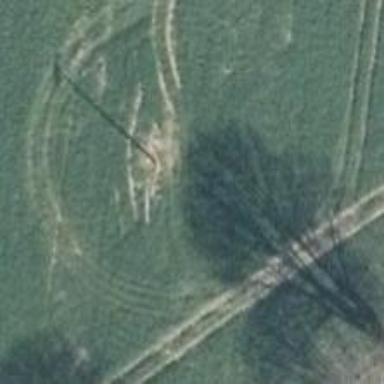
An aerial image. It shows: Power pole.